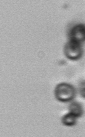
Label: Phaeocystis